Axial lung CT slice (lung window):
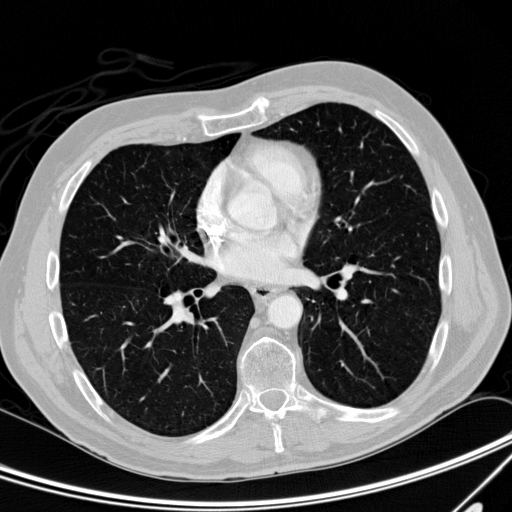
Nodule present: no